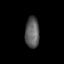
Tissue: skin
Cell type: Epithelial cells
Senescence score: 0.7884
Nuclear area (px): 431
Mean DAPI intensity: 92.603